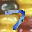
Label: 7